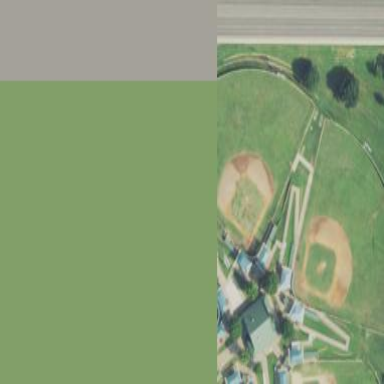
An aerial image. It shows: Baseball pitch for leisure and sports activities.